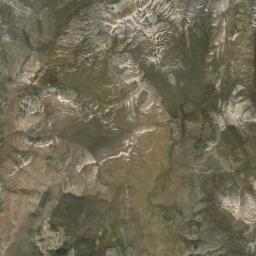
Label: mountain